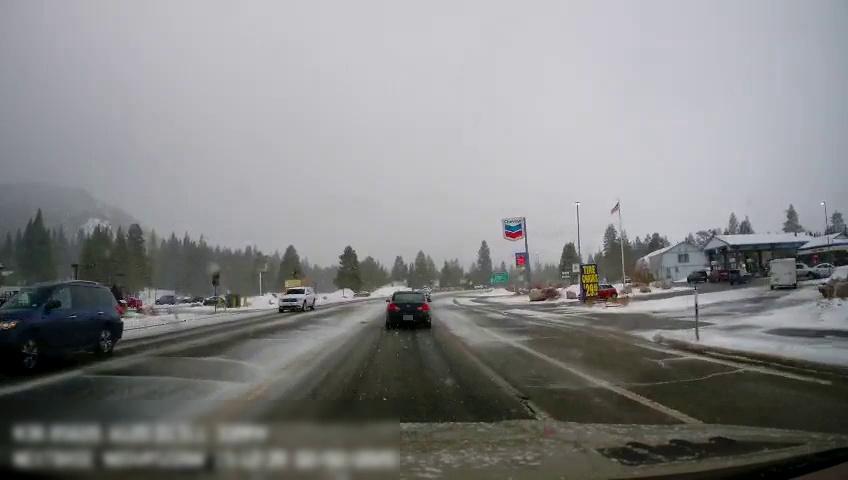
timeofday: Day
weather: Snowy
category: Drivable Space
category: Vehicles | SUV
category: Vehicles | Car
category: Vehicles | SUV
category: Vehicles | Car
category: Vehicles | SUV
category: Vehicles | SUV
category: Vehicles | SUV
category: Vehicles | SUV
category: Vehicles | SUV
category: Vehicles | SUV
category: Vehicles | SUV
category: Vehicles | SUV
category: Vehicles | Car
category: Vehicles | Car
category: Vehicles | Car
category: Lanes | Current Lane
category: Traffic | Signs